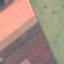
Land use / land cover: AnnualCrop